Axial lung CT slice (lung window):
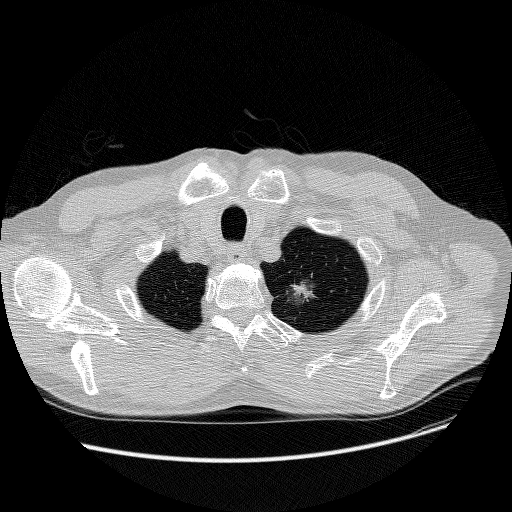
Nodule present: yes
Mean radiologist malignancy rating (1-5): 4.333